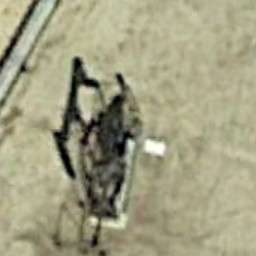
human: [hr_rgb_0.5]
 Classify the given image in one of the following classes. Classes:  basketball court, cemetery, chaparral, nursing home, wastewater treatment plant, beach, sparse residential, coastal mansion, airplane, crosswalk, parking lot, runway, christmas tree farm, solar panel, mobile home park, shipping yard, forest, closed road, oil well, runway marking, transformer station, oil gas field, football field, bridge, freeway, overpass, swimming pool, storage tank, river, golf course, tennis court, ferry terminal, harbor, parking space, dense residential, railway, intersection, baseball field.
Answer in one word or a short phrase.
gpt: oil well